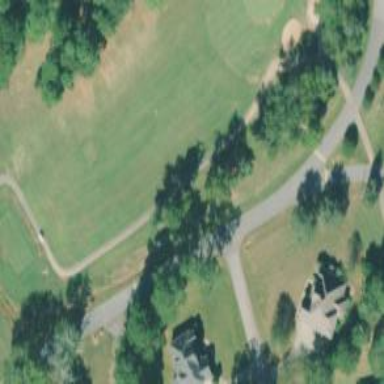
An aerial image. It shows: Path for both roads and golfers.